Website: home-depot
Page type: billing-address
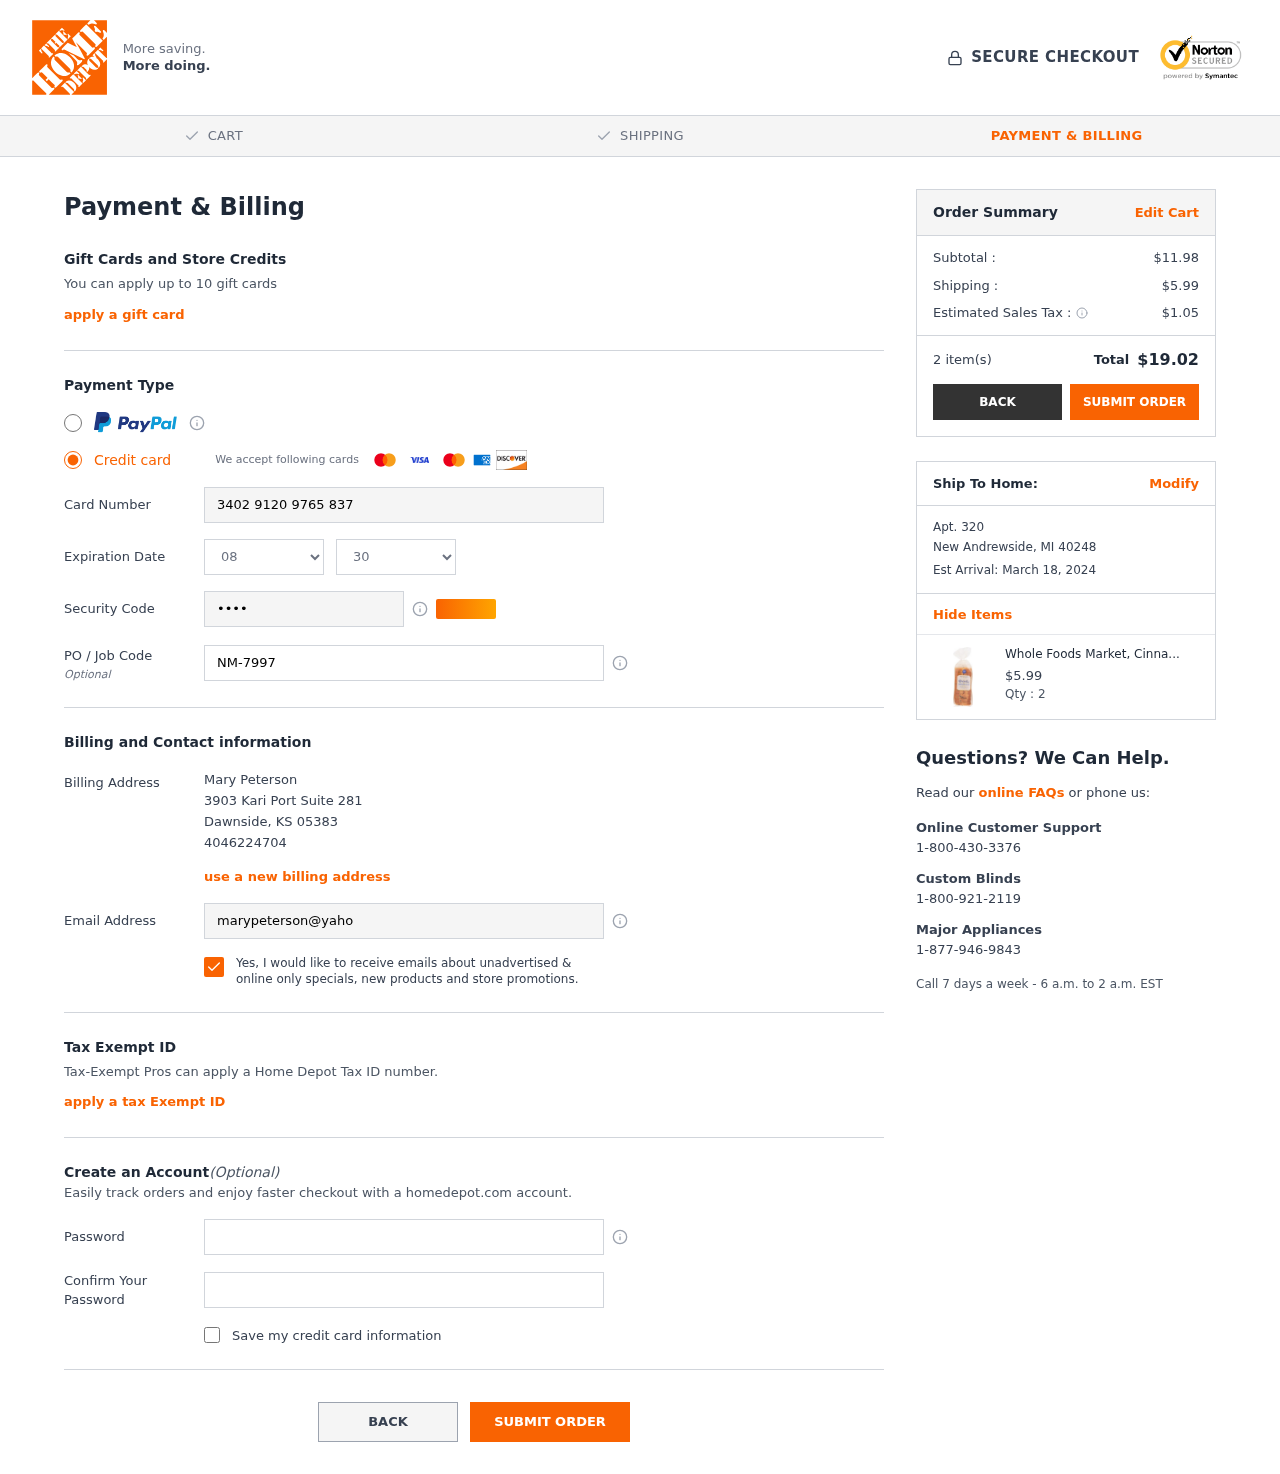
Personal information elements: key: PII_CARD_CVV
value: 5717
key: PII_CARD_EXPIRY_MONTH
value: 08
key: PII_CARD_EXPIRY_YEAR
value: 30
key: PII_CARD_NUMBER
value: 3402 9120 9765 837
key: PII_CITY
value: Dawnside
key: PII_CITY2
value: New Andrewside
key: PII_EMAIL
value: marypeterson@yahoo.com
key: PII_FULLNAME
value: Mary Peterson
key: PII_JOB_CODE
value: NM-7997
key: PII_PHONE
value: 4046224704
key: PII_POSTCODE
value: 05383
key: PII_POSTCODE2
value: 40248
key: PII_STATE_ABBR
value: KS
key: PII_STATE_ABBR2
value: MI
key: PII_STREET
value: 3903 Kari Port Suite 281
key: PII_STREET2
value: Apt. 320
Product elements: key: PRODUCT1_NAME
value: Whole Foods Market, Cinnamon Raisin Brioche, 15.9 Ounce
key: PRODUCT1_PRICE
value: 5.99
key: PRODUCT1_QUANTITY
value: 2
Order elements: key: ORDER_SUBTOTAL
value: $11.98
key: ORDER_SHIPPING_COST
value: $5.99
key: ORDER_TAX
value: $1.05
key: ORDER_NUM_ITEMS
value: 2 item(s)
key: ORDER_TOTAL
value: $19.02
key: ORDER_DELIVERY_DATE
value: Est Arrival: March 18, 2024